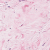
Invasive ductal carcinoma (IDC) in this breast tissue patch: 0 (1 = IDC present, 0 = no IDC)